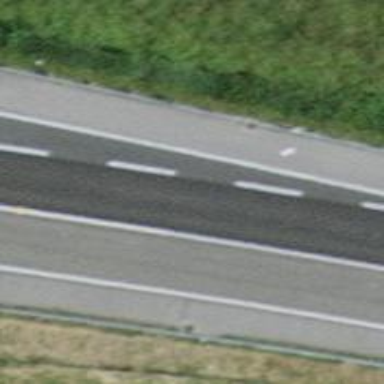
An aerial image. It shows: Motorway junction.